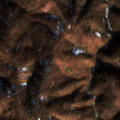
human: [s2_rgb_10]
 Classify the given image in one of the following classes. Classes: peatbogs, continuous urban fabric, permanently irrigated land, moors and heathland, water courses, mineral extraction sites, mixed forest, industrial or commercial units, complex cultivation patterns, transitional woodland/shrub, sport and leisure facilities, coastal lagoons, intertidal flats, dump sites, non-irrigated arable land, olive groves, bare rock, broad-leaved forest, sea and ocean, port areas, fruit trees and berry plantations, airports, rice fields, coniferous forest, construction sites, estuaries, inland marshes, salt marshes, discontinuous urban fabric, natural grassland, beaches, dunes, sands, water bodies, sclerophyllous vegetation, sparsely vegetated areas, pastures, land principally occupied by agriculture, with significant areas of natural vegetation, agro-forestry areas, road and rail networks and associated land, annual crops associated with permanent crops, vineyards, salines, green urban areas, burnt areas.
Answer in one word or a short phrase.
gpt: broad-leaved forest